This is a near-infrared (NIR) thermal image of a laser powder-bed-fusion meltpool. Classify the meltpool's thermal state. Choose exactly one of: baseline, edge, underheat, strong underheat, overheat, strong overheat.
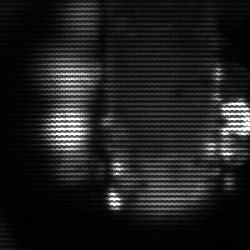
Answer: strong underheat